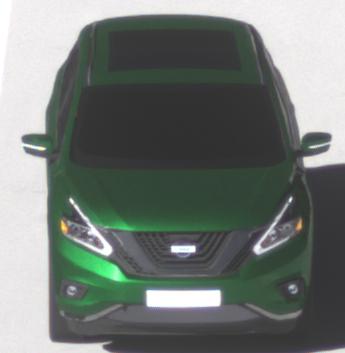
Make: Nissan
Model: Murano
Detailed model: Gen. 3 Z52
Model produced from: 2015
Doors: 5
Color: green
Road condition: dry road
Daytime: morning or afternoon
Contrast: high contrast